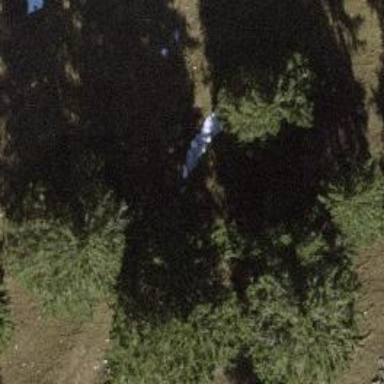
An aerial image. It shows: Single tag "natural: tree."